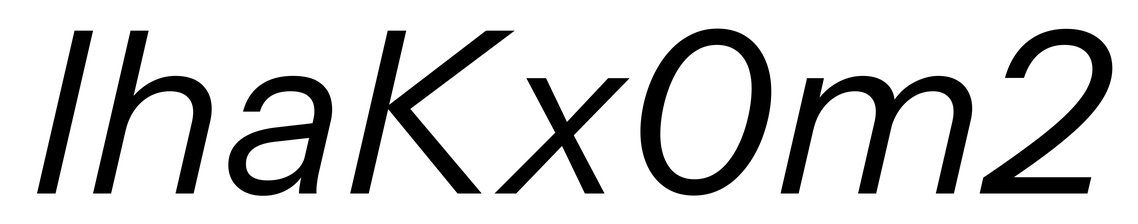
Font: InstrumentSans-Italic_Italic